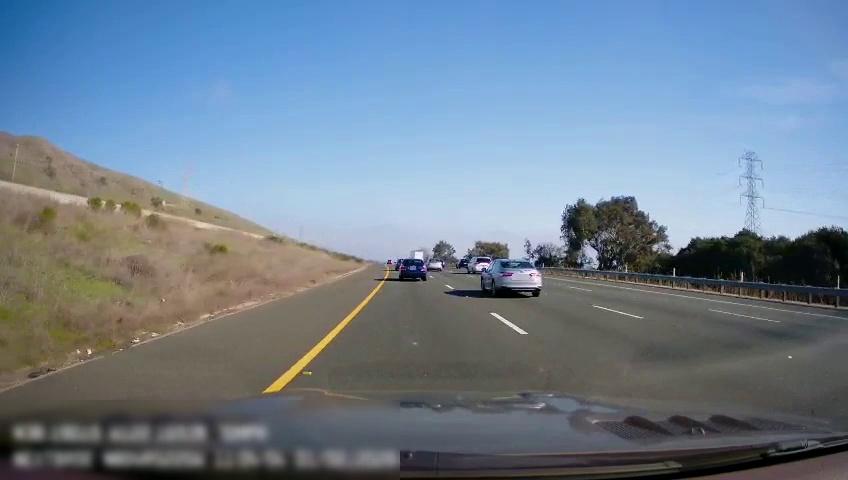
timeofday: Day
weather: Sunny
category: Drivable Space
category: Vehicles | Other LV
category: Vehicles | Car
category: Vehicles | Car
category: Vehicles | Car
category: Vehicles | SUV
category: Vehicles | SUV
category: Vehicles | Car
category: Lanes | Current Lane
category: Lanes | Current Lane
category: Lanes | Alternate Lane
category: Lanes | Alternate Lane
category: Lanes | Alternate Lane